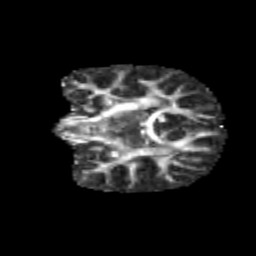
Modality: FA
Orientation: coronal
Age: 9
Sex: female
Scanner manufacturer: siemens
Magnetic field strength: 3 T
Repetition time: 3.8 s
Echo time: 0.07 s